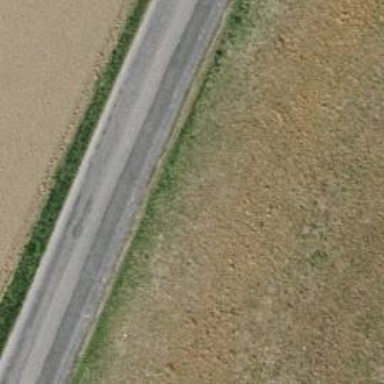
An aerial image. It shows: Unclassified road.